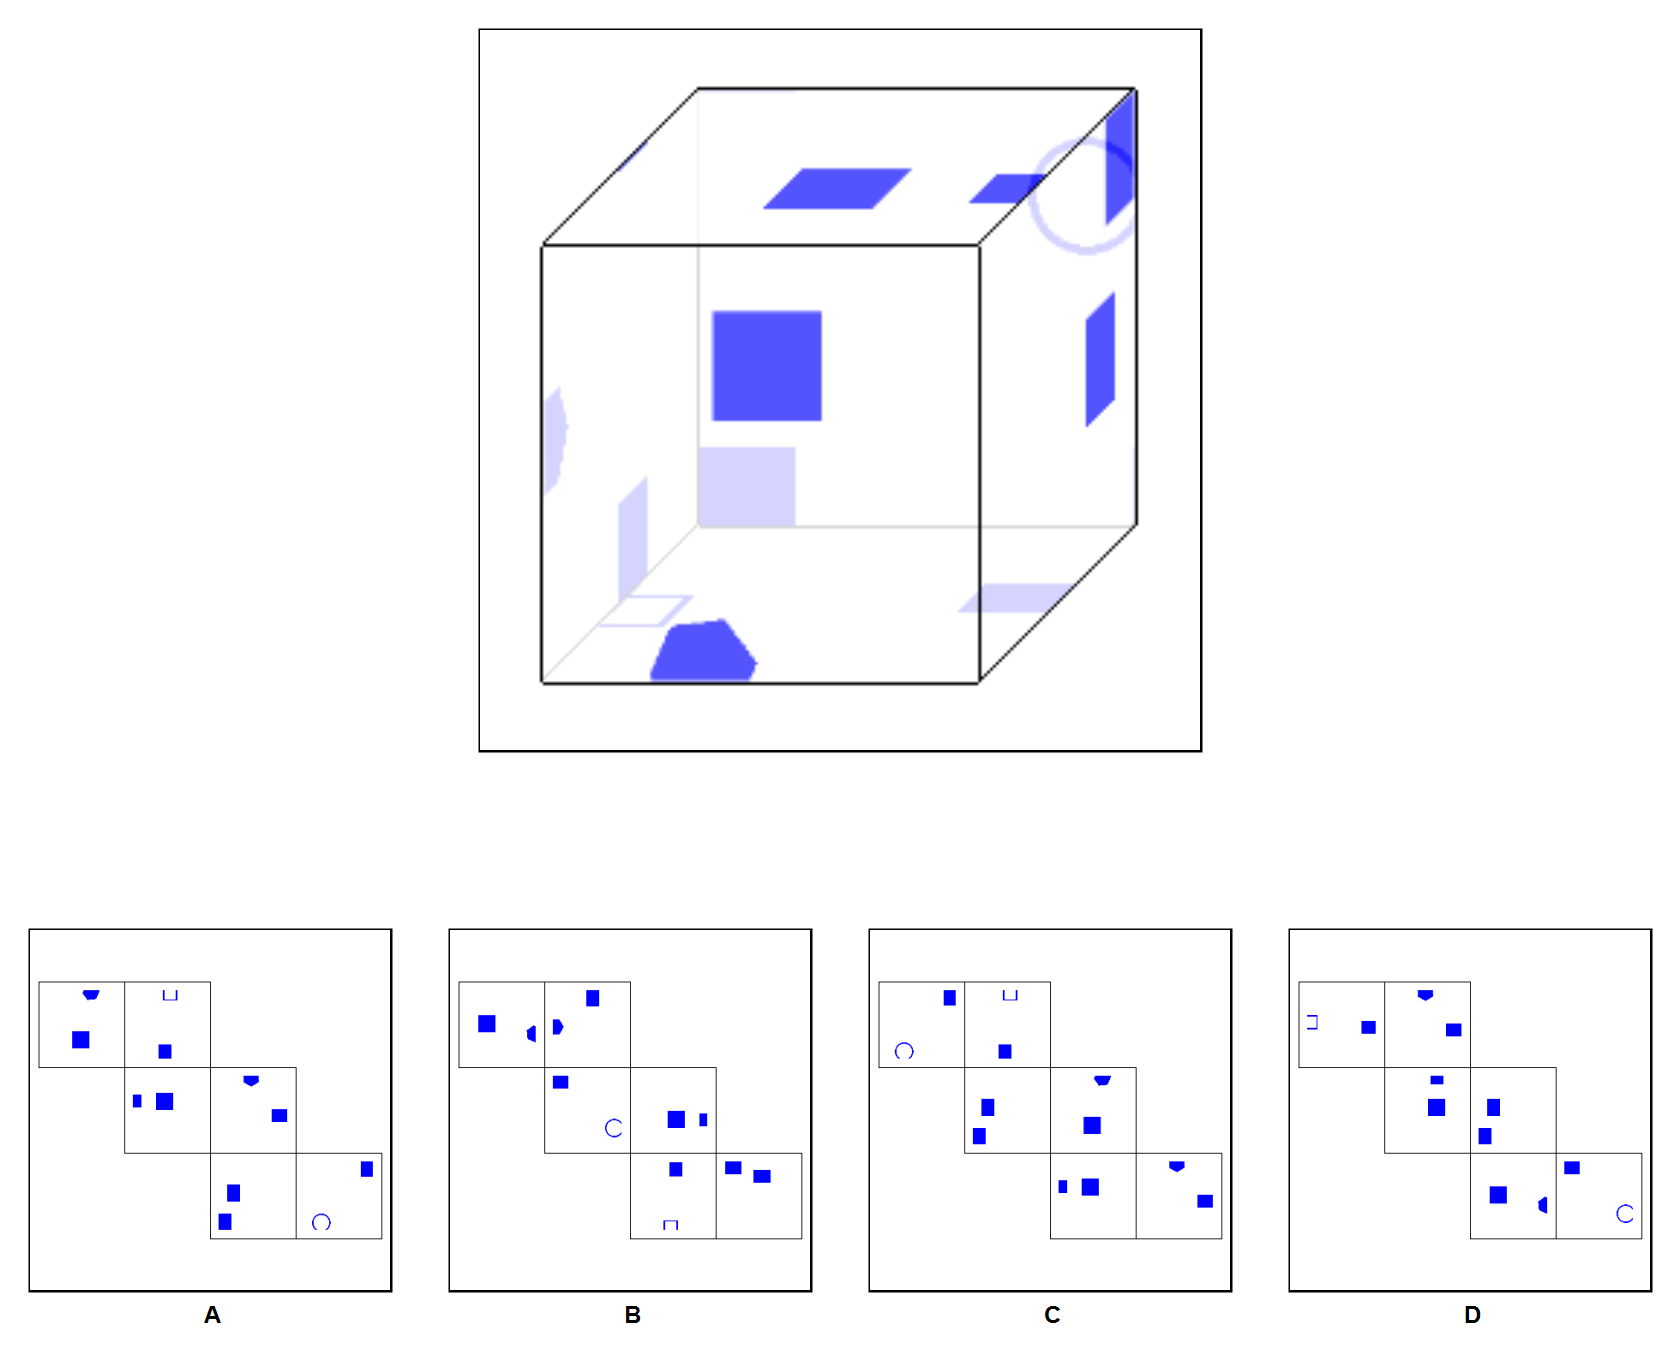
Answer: C